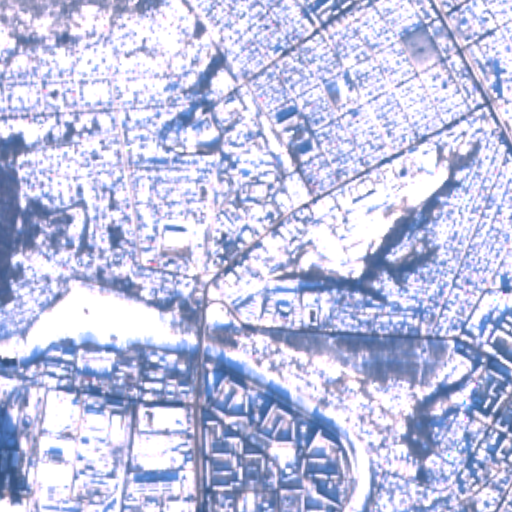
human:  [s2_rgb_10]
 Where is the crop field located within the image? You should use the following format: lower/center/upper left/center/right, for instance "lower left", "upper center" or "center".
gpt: The crop field is located in the lower right of the image.
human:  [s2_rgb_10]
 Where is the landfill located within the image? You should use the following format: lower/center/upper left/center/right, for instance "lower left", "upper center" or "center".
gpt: The landfill is located in the center left of the image.
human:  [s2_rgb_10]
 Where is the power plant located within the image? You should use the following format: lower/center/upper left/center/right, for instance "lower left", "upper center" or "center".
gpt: The power plant is located in the lower left of the image.
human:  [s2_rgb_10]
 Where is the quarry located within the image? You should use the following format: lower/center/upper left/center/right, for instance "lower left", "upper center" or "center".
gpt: The quarry is located in the center left of the image.
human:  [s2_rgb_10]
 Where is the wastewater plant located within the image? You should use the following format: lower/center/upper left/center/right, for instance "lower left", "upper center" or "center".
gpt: The wastewater plant is located in the center of the image.
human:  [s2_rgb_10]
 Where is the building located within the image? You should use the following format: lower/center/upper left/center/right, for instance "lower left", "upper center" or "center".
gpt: There is no building in the image.